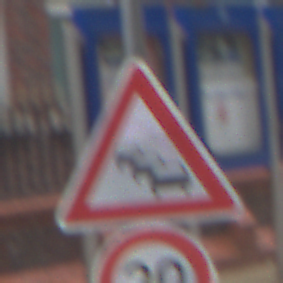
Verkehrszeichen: Stau
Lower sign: Geschwindigkeit30
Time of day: MorningAfternoon
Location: Outdoor (Urban)
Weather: Overcast
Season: NotSpecified
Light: Natural